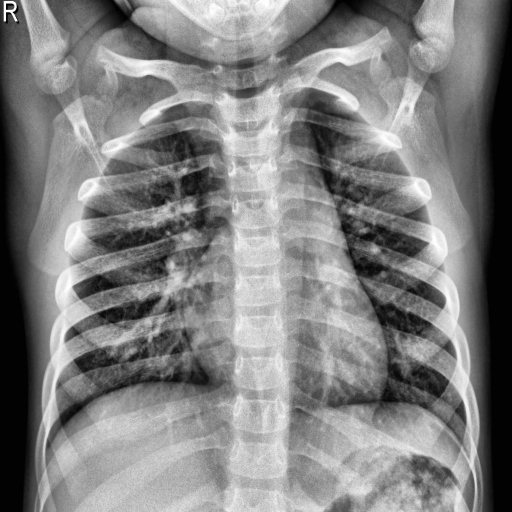
Finding: NORMAL